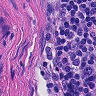
Metastatic tissue present: no